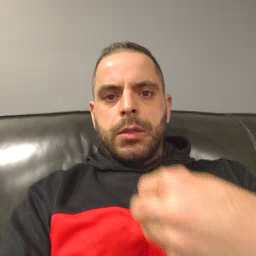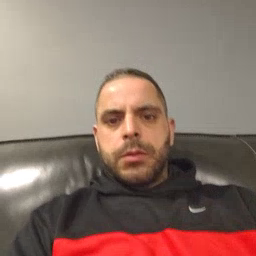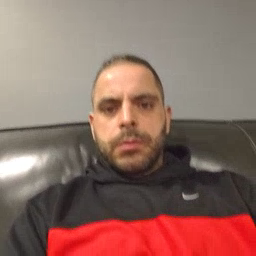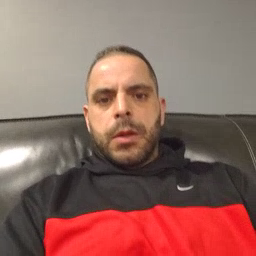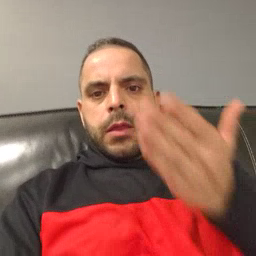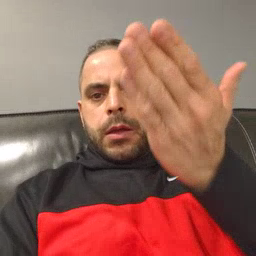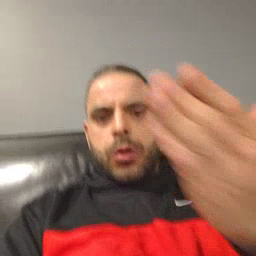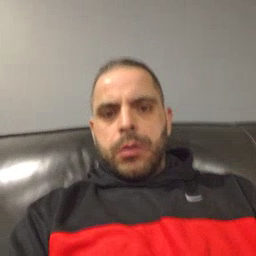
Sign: there